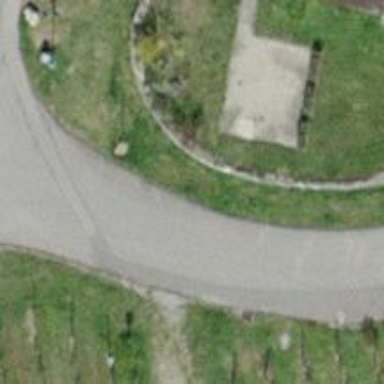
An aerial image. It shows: Footway with gravel surface.